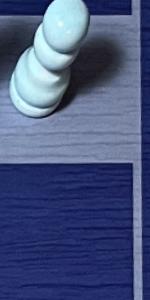
Label: Empty